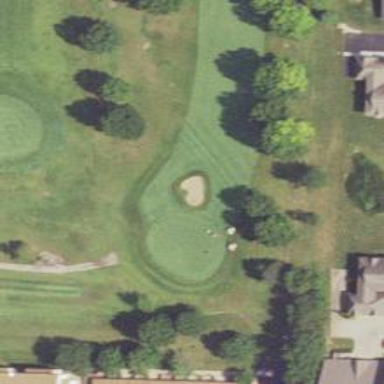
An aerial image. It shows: View of golf hole.